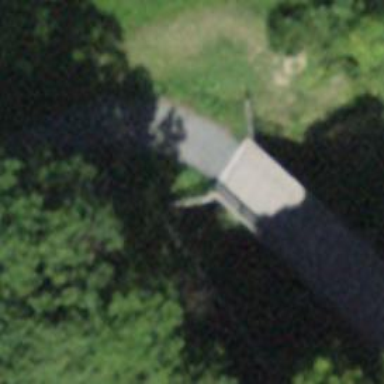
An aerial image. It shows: Bridge over cycleway.